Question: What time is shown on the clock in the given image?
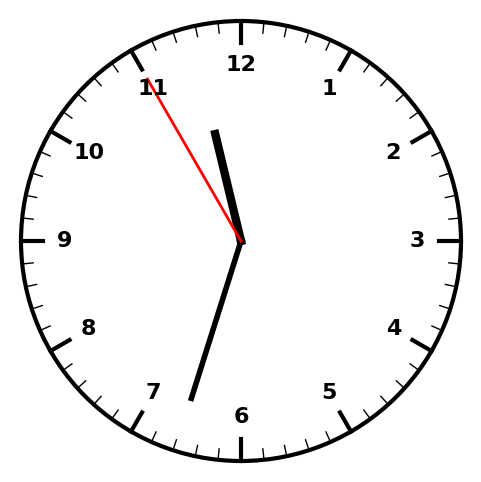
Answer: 11:32:55